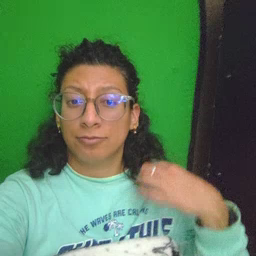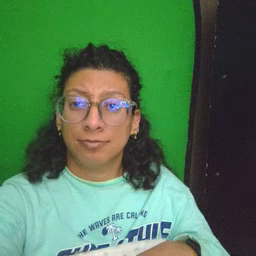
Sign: farm